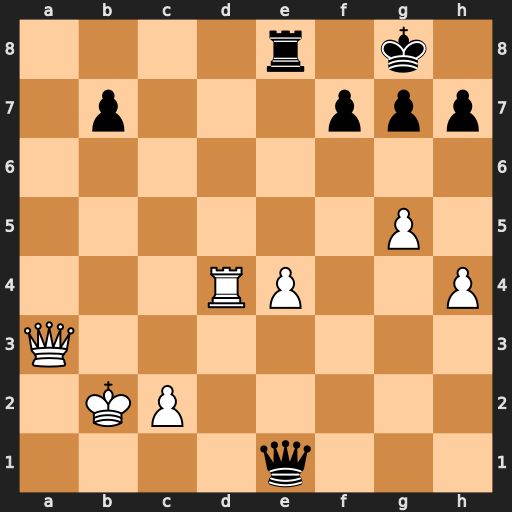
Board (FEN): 4r1k1/1p3ppp/8/6P1/3RP2P/Q7/1KP5/4q3
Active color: w
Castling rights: -
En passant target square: -
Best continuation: Qe7 Rf8 Rd8 Qb4+ Qxb4